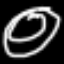
Label: donut